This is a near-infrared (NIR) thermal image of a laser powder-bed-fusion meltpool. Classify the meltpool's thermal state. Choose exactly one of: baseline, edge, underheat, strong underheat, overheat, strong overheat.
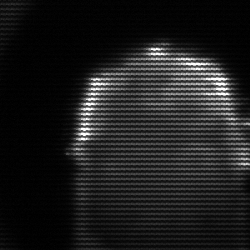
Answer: baseline